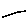
Label: line